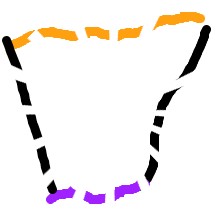
Shape: trapezoid